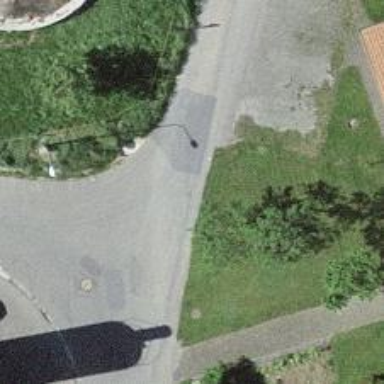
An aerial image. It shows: Paved residential road.